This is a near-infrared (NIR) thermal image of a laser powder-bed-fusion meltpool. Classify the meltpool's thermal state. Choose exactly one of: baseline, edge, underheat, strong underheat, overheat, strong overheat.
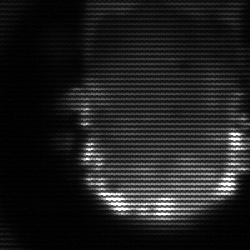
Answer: baseline